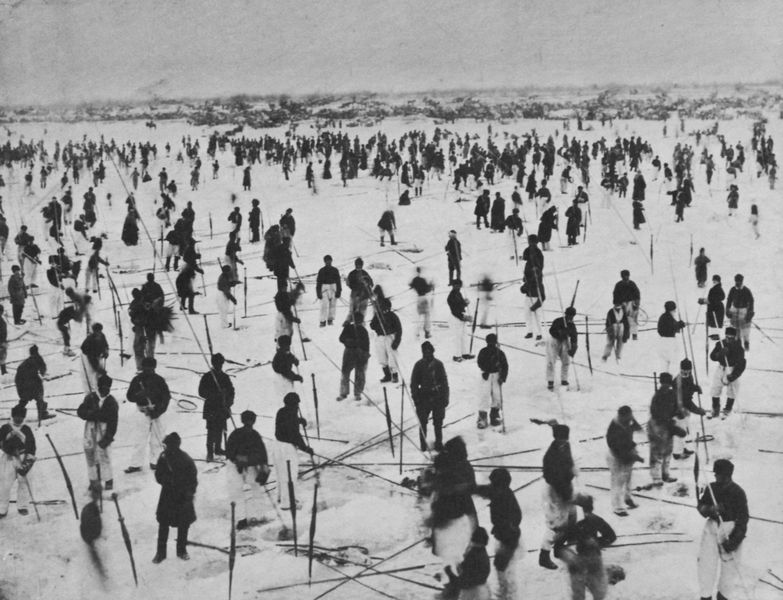
Titel: Angler auf einem See im Ural
Künstler: Russischer Photograph
Standort: Paris
Institution: Société de Géographie Française
Schlagwörter: baum, dunkel, gruppe, himmel, mann, bäume, frauen, landschaft, menschen, see, ufer, abend, frau, grau, handschuhe, kleider, männer, schwarz, weiss, eis, schnee, leute, mütze, mützen, horizont, kalt, morgen, mantel, kind, personen, kinder, stock, stab, fischer, hosen, russland, dorf, sonnenuntergang, winter, figuren, soldaten, unscharf, foto, fotografie, photographie, schwarz-weiss, jacken, stöcke, mäntel, photo, fahren, stäbe, lanzen, schlittschuhlaufen, speere, angler, angeln, gefroren, ski, schlittschuh, schlittschulaufen, angelruten, eisangeln, eisfischer, geforeren, langlauf, stecker, witnersport